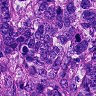
Metastatic tissue present: yes